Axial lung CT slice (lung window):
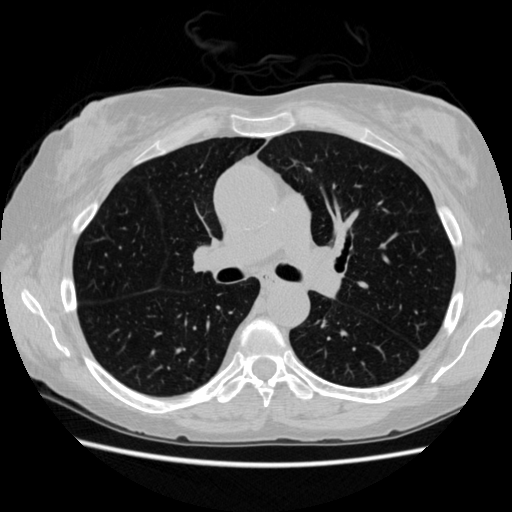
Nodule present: no